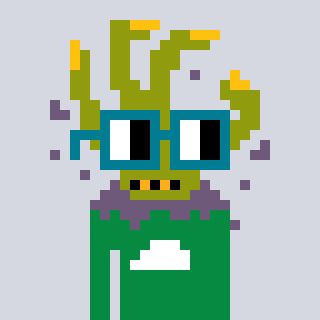
a pixel art character with square dark green glasses, a zombie-hand-shaped head and a green-colored body on a cool background